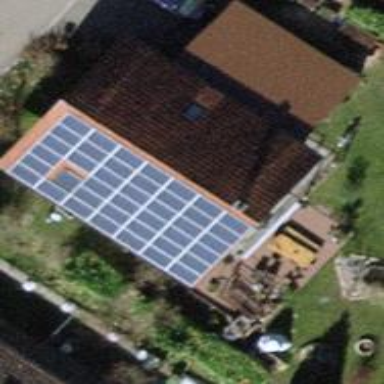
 consisting of solar photovoltaic panels."